Field crop: maize
Growth stage: 2
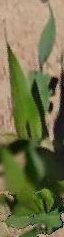
Species: maize